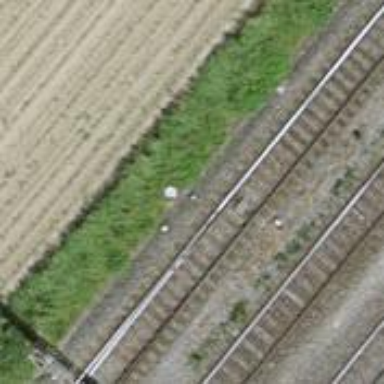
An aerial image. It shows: Railway switch.